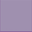
Piece: xx